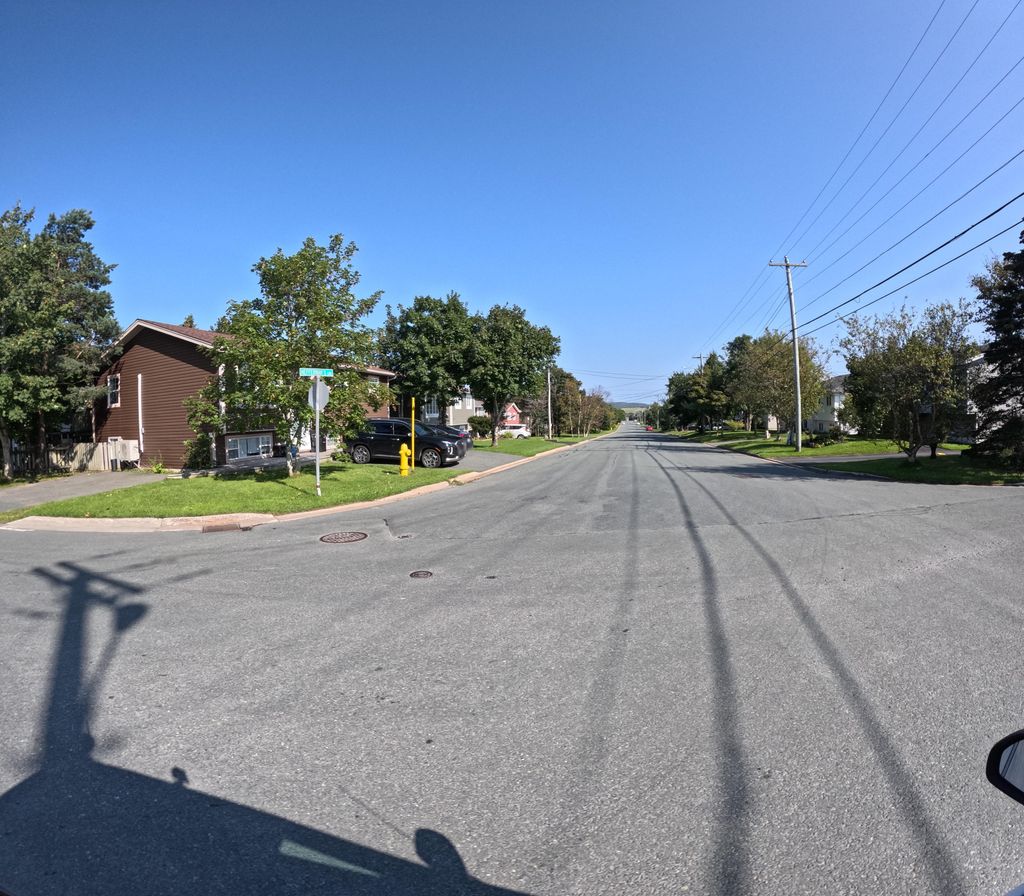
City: st_johns